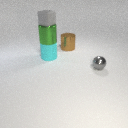
small gray rubber cube above large green metal cylinder